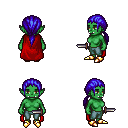
a pixel art fantasy rpg character, female body template, orc, green skin, red cape, teal pants, blue ponytail hairstyle, gold boots, dagger, four views (front, back, left, right), 2x2 character sprite sheet, small pixel art, hard edges, no anti-aliasing